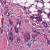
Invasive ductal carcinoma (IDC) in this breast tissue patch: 1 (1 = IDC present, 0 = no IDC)